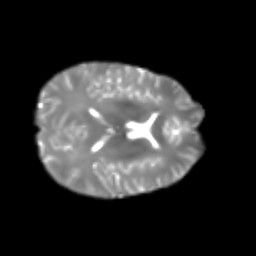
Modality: T2w
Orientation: axial
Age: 29
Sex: male
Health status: healthy